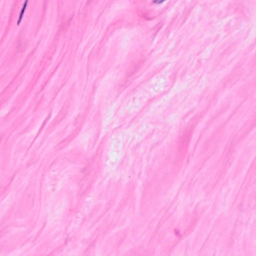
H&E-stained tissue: Breast